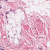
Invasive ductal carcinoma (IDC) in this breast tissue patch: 0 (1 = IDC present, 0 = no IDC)